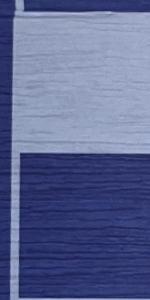
Label: Empty